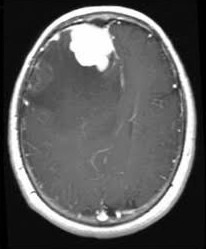
Label: meningioma